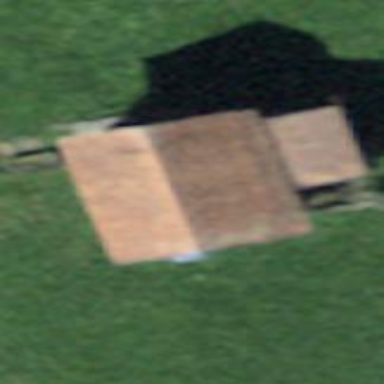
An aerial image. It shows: Rural barn.